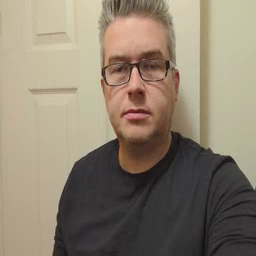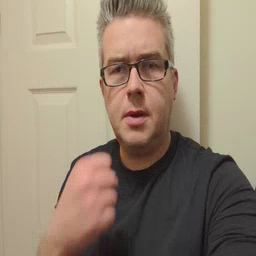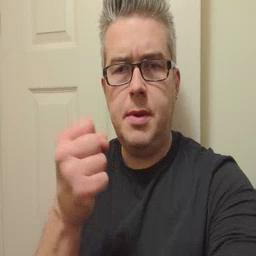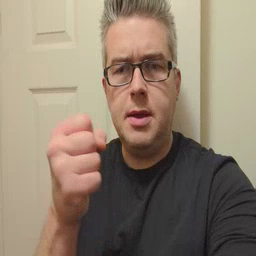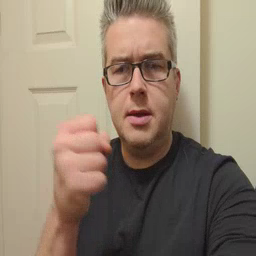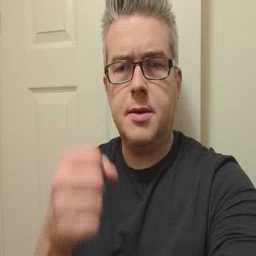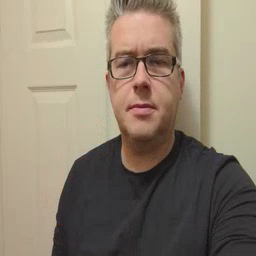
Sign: make